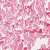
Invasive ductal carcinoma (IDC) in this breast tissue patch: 0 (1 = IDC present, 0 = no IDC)